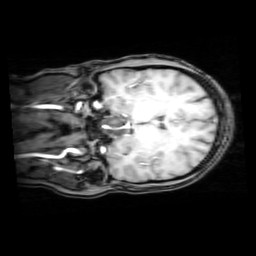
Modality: T1w
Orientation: coronal
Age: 25
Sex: female
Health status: healthy
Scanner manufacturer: philips
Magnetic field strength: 3 T
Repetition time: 0.012 s
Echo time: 0.0037 s